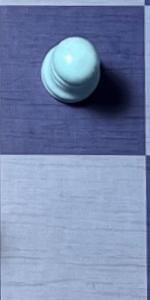
Label: Empty